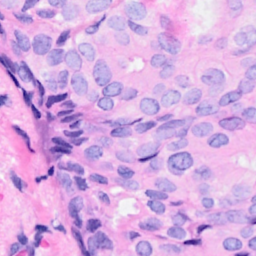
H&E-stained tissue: Breast